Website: macys
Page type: gifting
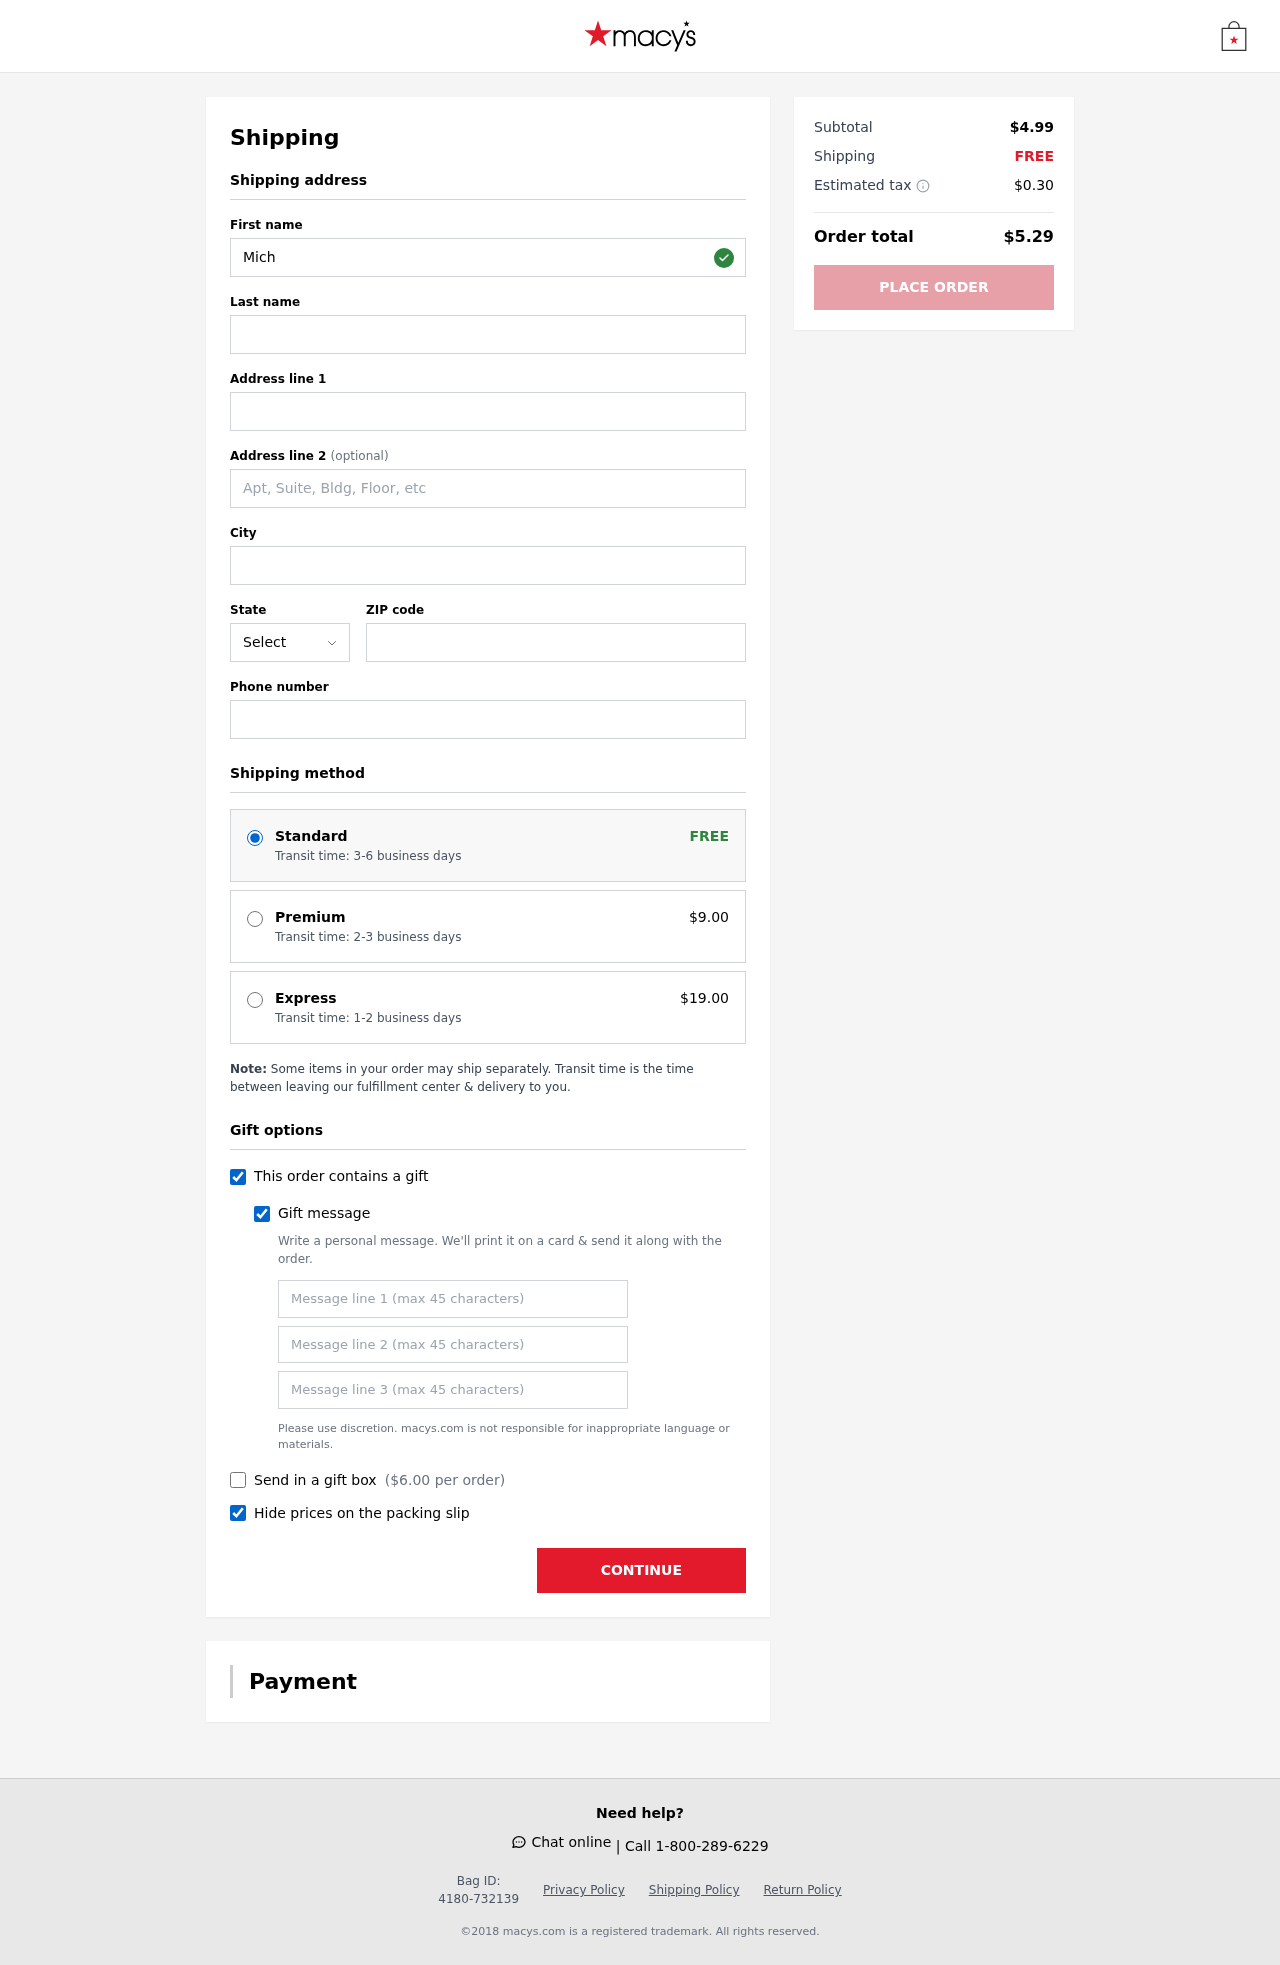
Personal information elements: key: PII_STATE_ABBR
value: NY
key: PII_FIRSTNAME
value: Michelle
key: PII_LASTNAME
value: Moody
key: PII_STREET
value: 0833 Tiffany Turnpike
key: PII_STREET2
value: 1961 Harris Manor
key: PII_CITY
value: Pattersonborough
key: PII_POSTCODE
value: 92754
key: PII_PHONE
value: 9338845446
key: PII_GIFT_MESSAGE
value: Hey Dustin! I came across these cookies and thought of you—they're just as sweet and memorable as our hangouts. Enjoy treating yourself; you deserve it!  Michelle
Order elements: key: ORDER_SHIPPING_STANDARD
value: Transit time: 3-6 business days
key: ORDER_SHIPPING_PREMIUM
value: Transit time: 2-3 business days
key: ORDER_SHIPPING_PREMIUM_PRICE
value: $9.00
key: ORDER_SHIPPING_EXPRESS
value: Transit time: 1-2 business days
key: ORDER_SHIPPING_EXPRESS_PRICE
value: $19.00
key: ORDER_GIFT_BOX_PRICE
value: $6.00
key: ORDER_SUBTOTAL
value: $4.99
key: ORDER_SHIPPING_COST
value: FREE
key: ORDER_TAX
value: $0.30
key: ORDER_TOTAL
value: $5.29